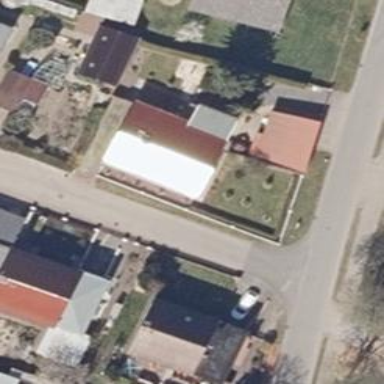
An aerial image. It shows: Residential road with no sidewalk.